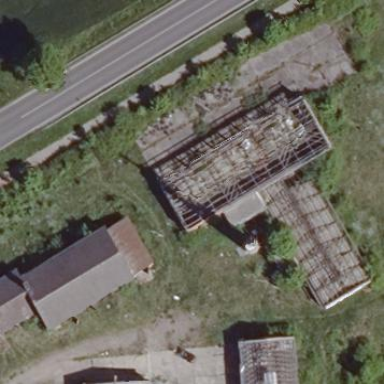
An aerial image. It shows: Ruins of building.